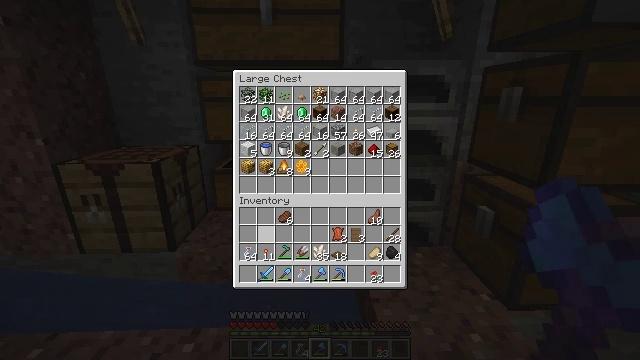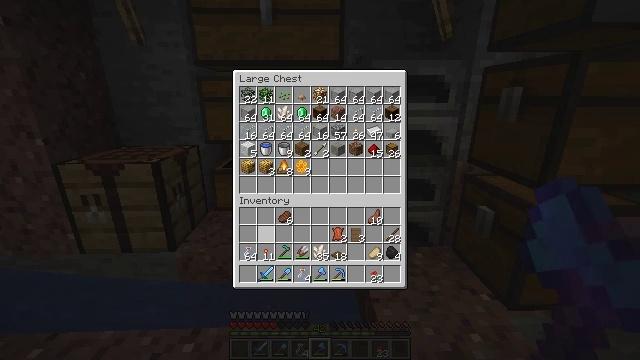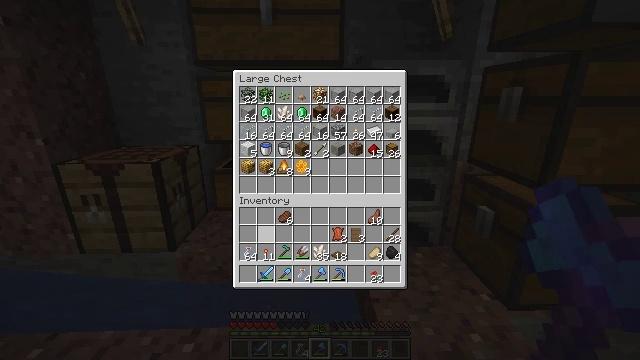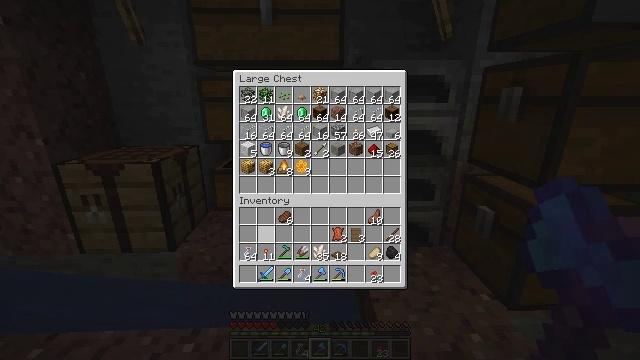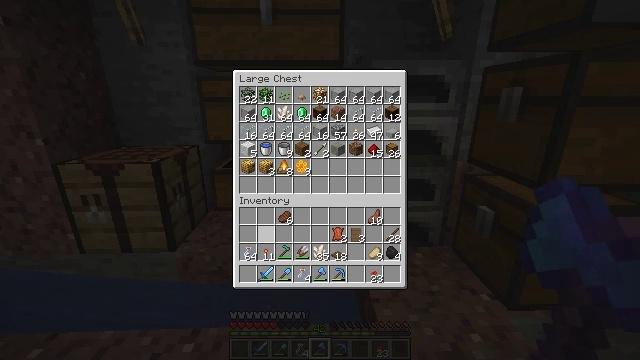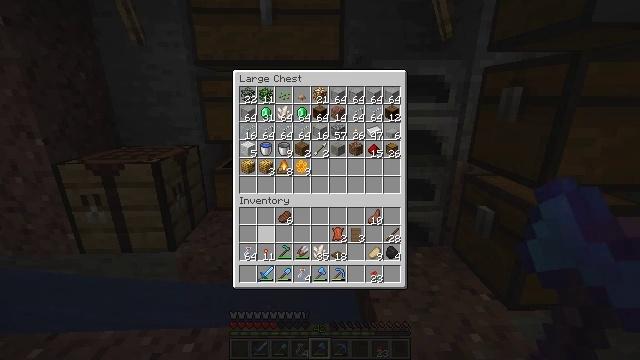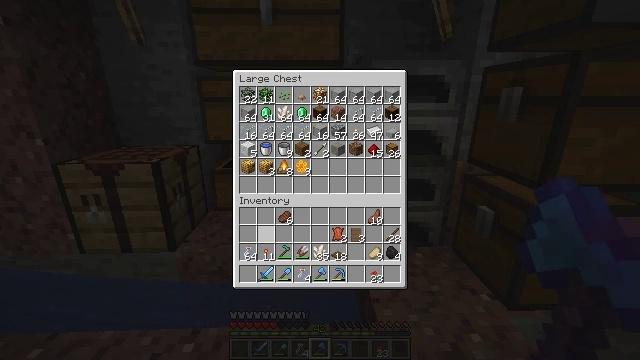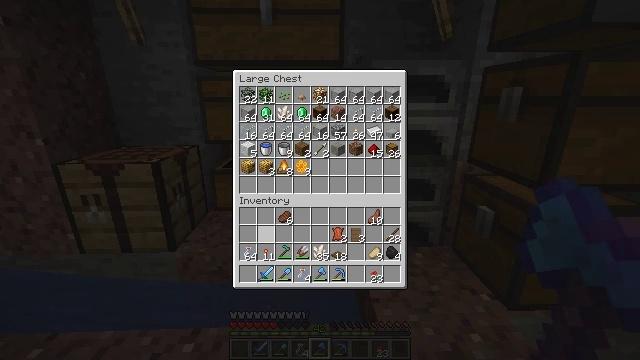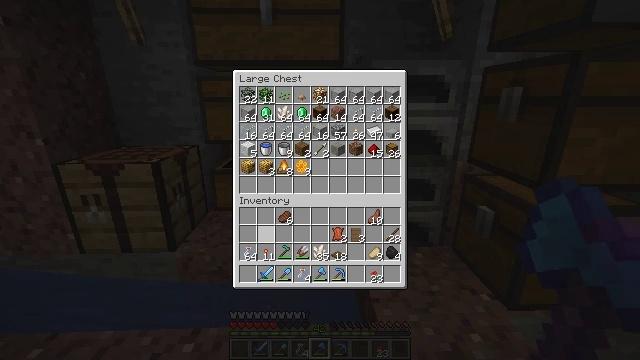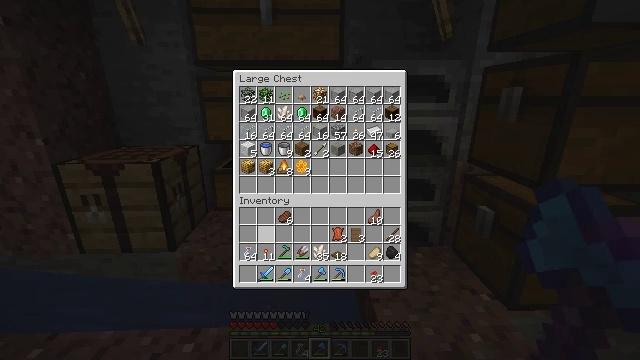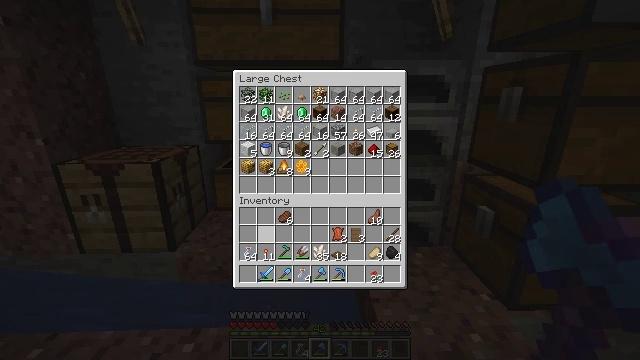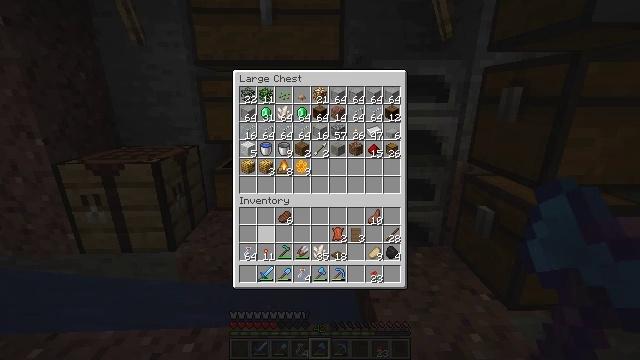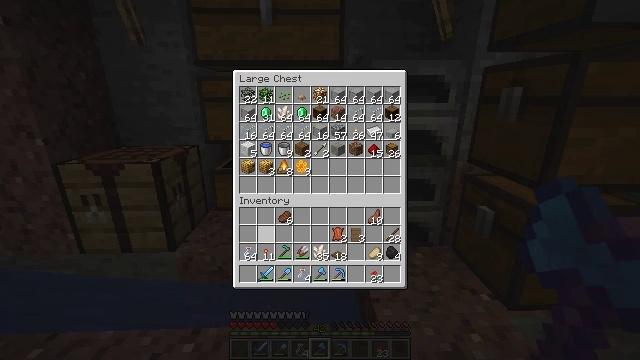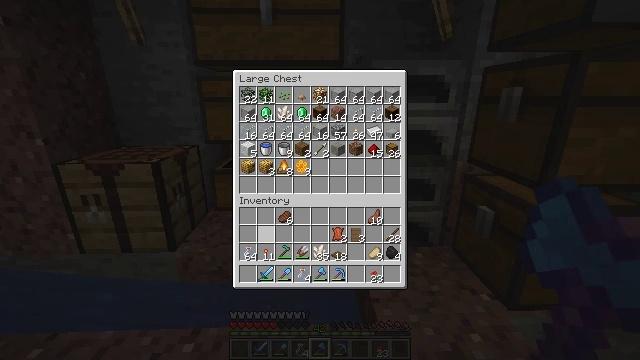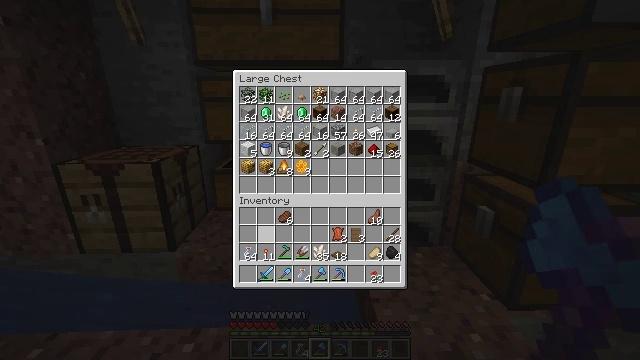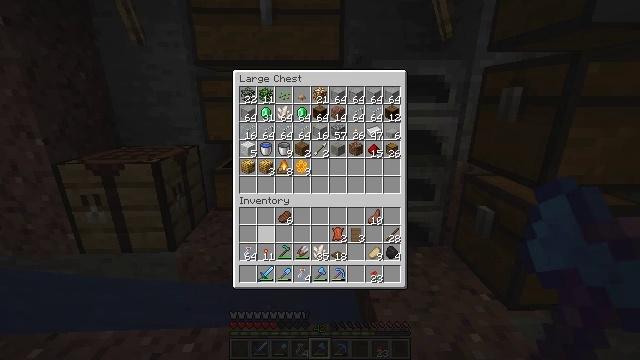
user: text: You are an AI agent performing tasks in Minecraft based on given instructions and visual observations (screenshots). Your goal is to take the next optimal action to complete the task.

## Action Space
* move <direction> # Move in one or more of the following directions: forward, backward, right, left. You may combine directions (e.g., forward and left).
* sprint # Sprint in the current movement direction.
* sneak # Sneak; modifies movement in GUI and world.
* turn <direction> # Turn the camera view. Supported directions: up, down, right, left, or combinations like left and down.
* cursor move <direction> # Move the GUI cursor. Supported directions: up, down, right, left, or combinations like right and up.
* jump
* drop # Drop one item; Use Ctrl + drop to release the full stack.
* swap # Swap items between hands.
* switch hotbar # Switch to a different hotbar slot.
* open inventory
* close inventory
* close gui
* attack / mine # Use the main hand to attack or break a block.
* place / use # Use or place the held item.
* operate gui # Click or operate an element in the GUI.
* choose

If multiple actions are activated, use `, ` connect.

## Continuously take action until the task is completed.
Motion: motion action
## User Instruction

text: Make a glass bottle at the crafting table.
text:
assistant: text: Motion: no_op
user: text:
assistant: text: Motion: no_op
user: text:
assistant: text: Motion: no_op
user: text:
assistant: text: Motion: no_op
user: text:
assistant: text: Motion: no_op
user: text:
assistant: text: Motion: no_op
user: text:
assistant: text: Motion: no_op
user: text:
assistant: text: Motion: no_op
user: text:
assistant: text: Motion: no_op
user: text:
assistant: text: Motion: no_op
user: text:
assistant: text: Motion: no_op
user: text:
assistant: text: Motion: no_op
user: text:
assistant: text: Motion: no_op
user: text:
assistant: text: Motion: no_op
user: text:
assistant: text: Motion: no_op
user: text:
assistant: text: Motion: no_op
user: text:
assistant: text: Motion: no_op
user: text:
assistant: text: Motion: no_op
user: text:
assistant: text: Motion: no_op
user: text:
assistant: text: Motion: no_op
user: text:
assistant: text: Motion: no_op
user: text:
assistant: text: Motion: no_op
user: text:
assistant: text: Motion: no_op
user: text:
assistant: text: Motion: no_op
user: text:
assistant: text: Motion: no_op
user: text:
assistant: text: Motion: no_op
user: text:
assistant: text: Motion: no_op
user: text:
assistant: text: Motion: no_op
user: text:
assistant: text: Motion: no_op
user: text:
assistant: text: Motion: no_op